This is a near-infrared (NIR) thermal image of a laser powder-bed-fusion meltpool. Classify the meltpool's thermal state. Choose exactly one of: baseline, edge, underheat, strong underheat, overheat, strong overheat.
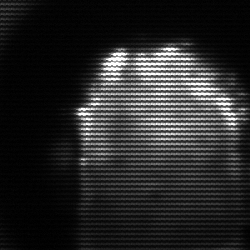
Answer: baseline